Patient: sex F, age 31
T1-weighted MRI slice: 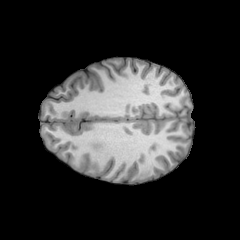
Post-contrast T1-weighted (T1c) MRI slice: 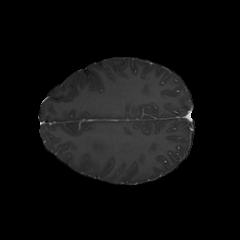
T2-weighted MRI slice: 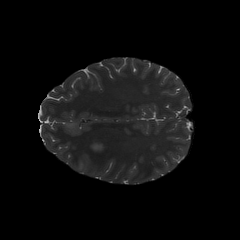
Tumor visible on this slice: yes
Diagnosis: Astrocytoma, IDH-mutant
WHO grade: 2